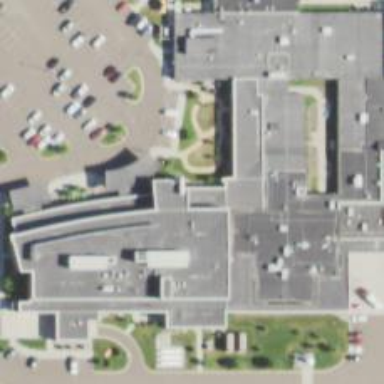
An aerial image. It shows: Healthcare facility identified as hospital.